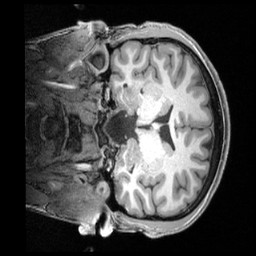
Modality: T1w
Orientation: coronal
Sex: male
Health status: ill
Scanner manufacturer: siemens
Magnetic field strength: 3 T
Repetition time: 2.4 s
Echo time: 0.00201 s